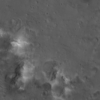
Label: not_dusty